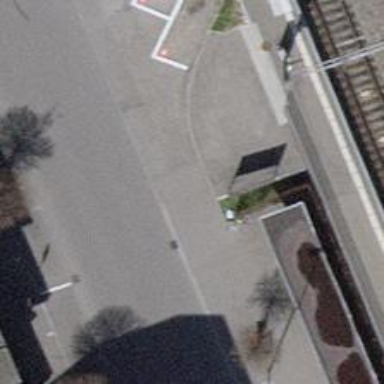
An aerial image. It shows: Bicycle parking area with stands.